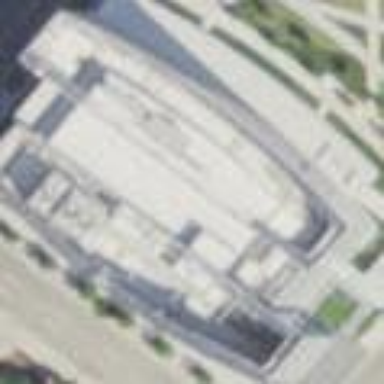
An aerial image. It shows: Part of building.